Field crop: tomato
Growth stage: 1
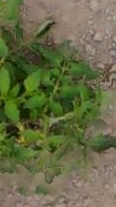
Species: tomato